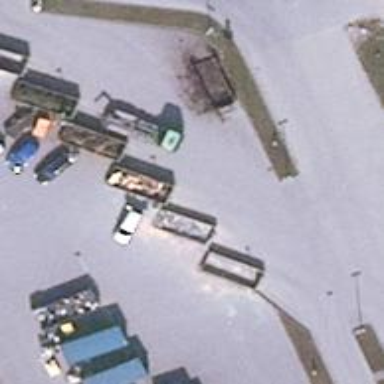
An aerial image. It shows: Recycling centre providing amenities for recycling.